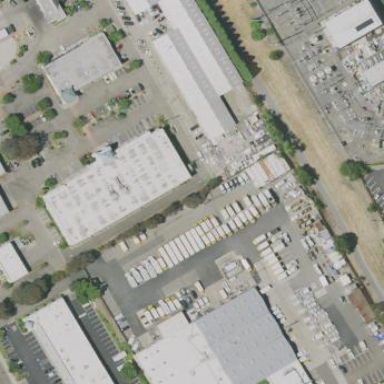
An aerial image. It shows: Storage rental shop located in building.